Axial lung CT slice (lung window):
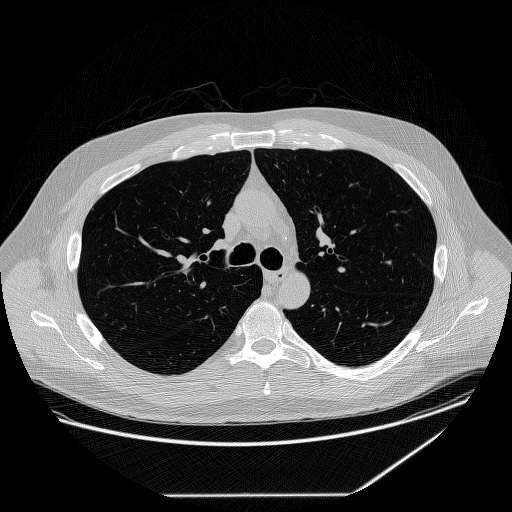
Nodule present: no